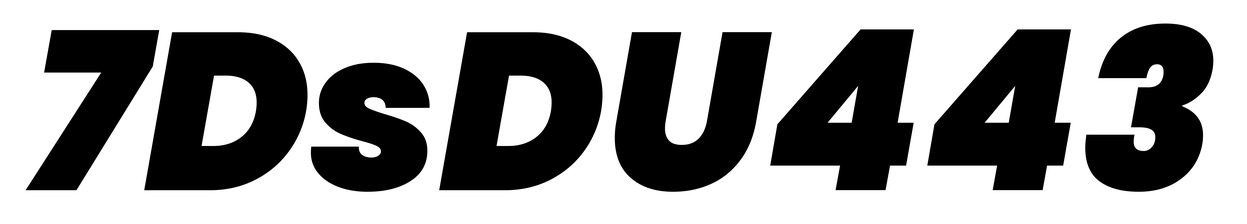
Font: Poppins-BlackItalic